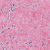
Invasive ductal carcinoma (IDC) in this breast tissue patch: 1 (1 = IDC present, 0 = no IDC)